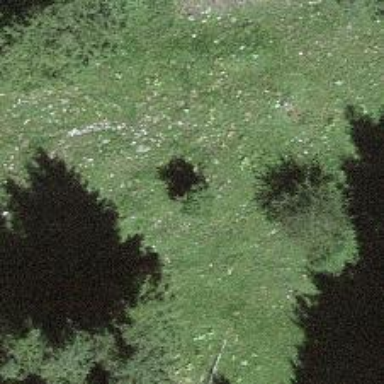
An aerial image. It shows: Beautiful tree in nature.